Interaction volume radius: 5 \u00c5
Interaction volume height: 15 \u00c5
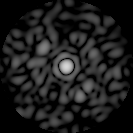
Disorder parameter: 0.8325